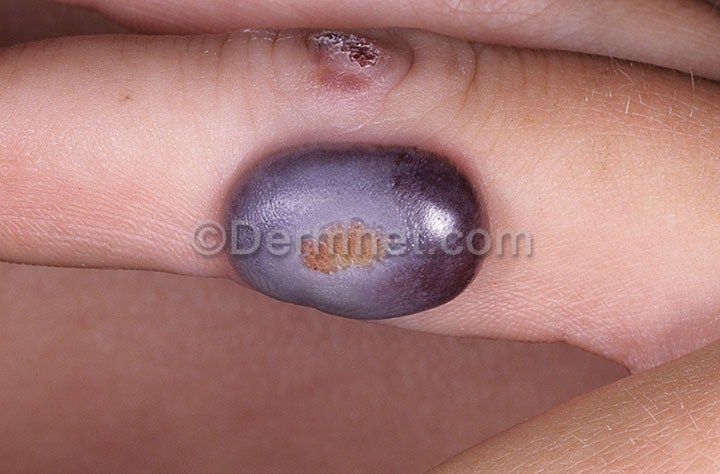
Disease: Warts Molluscum and other Viral Infections